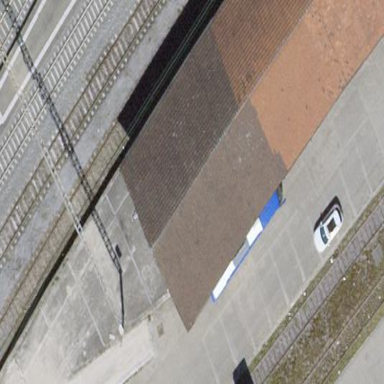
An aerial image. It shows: Transportation building.